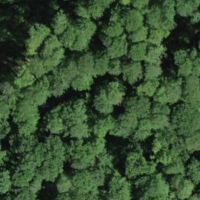
EUNIS habitat code: 41
Species observed at this site:
Argentina anserina